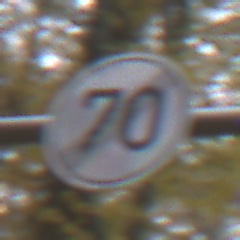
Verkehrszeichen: EndeGeschwindigkeit70
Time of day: MorningAfternoon
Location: Outdoor (Nature)
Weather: Overcast
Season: Autumn
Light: Natural